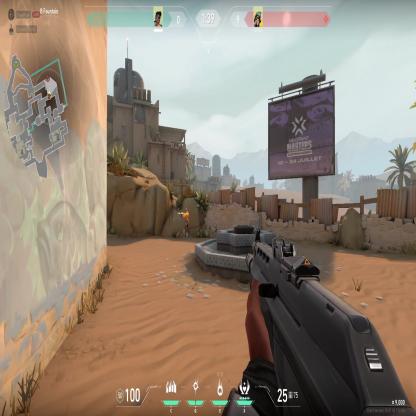
Label: enemy